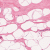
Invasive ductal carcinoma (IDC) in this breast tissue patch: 0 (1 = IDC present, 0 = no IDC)